Question: I presume a simple question. I have the following data.
I want to search for all rows where the ID is > 2 but < 8 and the Price is > 30
I have used various versions of: 'startkey=["2", null]' or even something like 'startkey=["2", "30"]' just for testing.
It only ever seems to run both conditions on the first row. So if I do: 'startkey=["2", "30"]' then I get back:
'''
{"id":"3","key":["3","30"],"value":null},
{"id":"4","key":["4","30"],"value":null},
{"id":"5","key":["5","20"],"value":null},
{"id":"6","key":["6","60"],"value":null},
{"id":"8","key":["8","60"],"value":null}
'''
Why is row 5 there?
I am starting to get the view that I need to handle this in the code (.net) and make multiple calls somehow... I can't seem to find anything on this that works....
Note: I have tried doing say a loop with 'for (i = 0; i < doc.ID.length; i++)' and then using 'doc.ID[i]' but it never returns anything....
Currently I just have
'''
function (doc, meta) {
emit([doc.ID, doc.Price ],null);
}
'''
Essentially I want to have a search where there are 5 input keys that a user has. So do I need to make 5 calls and then keep taking data from the previous output as the source for the next???
Other references I have looked at include: the manual
Thanks in advance,
Kindest Regards
Robin
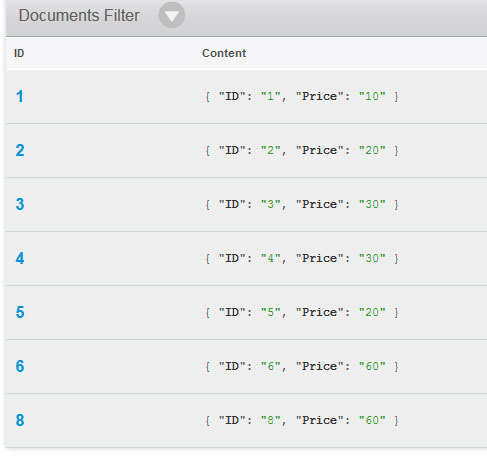
Answer: This is a common misconception, with a compound array index key, it's still treated as a string, therefore the index key [2,10] is actually "[2,10]", and the index key [5,20], is actually "[5,20]".
So the reason that 'startkey=["2", "30"]'shows the '{"id":"5","key":["5","20"],"value":null},' row is because as a string it is > startkey.
Likewise, the Query 'startkey=[2,10]&endkey=[5,10]' returns
'''
{"total_rows":7,"rows":[
{"id":"2","key":[2,20],"value":null},
{"id":"3","key":[3,30],"value":null},
{"id":"4","key":[4,30],"value":null}
]
}
'''
because 'startkey="[2,10]"' < && < '"[5,10]"=endkey', but "[5,20]" is not within that string Range.
# Range Queries with startkey and endkey
=> is a Range query using strcmp(), the group and group level is based on the string, where the comma is separating string tokens.
A Good Reference Link (since Couchbase Views work much like Apache CouchDB Views (inspired by them))
<URL>
# Spatial View/Query
To achieve the result you are trying for, you could also write a Spatial View to have multi-dimensional Queries, numeric only. While you might not initially think of it
'''
function (doc, meta) {
emit({
type: "Point",
coordinates: [doc.ID, doc.Price]
}, meta.id);
}
'''
The Query would be a Bounding Box Query:
&bbox=2,0,8,30
'''
{"total_rows":0,"rows":[
{"id":"2","bbox":[2,20,2,20],"geometry":{"type":"Point","coordinates":[2,20]},"value":"2"},
{"id":"3","bbox":[3,30,3,30],"geometry":{"type":"Point","coordinates":[3,30]},"value":"3"},
{"id":"4","bbox":[4,30,4,30],"geometry":{"type":"Point","coordinates":[4,30]},"value":"4"},
{"id":"5","bbox":[5,20,5,20],"geometry":{"type":"Point","coordinates":[5,20]},"value":"5"}
]
}
'''
Another Query:
&bbox=2,30,8,30
'''
{"total_rows":0,"rows":[
{"id":"3","bbox":[3,30,3,30],"geometry":{"type":"Point","coordinates":[3,30]},"value":"3"},
{"id":"4","bbox":[4,30,4,30],"geometry":{"type":"Point","coordinates":[4,30]},"value":"4"}
]
}
'''